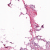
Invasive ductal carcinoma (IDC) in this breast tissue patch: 0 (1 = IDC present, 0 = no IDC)